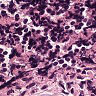
Metastatic tissue present: no